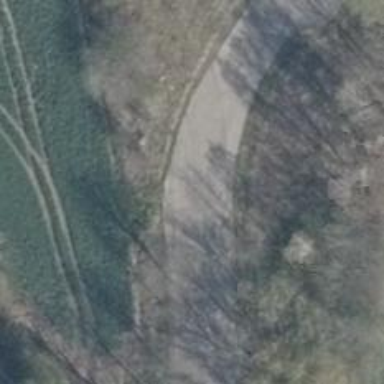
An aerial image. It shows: Residential road paved with concrete.